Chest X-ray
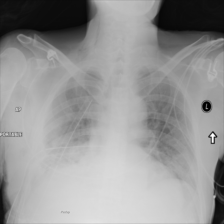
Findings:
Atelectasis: negative
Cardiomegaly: negative
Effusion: negative
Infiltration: negative
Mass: negative
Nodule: negative
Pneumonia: negative
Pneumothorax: negative
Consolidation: negative
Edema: negative
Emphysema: negative
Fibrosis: negative
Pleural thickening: negative
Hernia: negative